Question: How to track usage of data sent and received through my app?
I just want to record bytes sent and received when my app is running. If I can get separate info for Wifi and Cellular network then it would be great but its not a priority.
I know how to find total usage of device - <URL>
Also, I know I can use Instruments to collect network activity data but I want to record this data in my app so need a programmatic way to do this.
I tried to search this but all I find is device's network usage and not a particular app's usage.
The following is the screenshot of Whatsapp's Settings -> Usage page, which would give a better idea of what I am trying to do:

I am using 'AFNetworking' for HTTP request and response as follows:
'''
NSData* requestData = [NSJSONSerialization dataWithJSONObject:info options: NSJSONWritingPrettyPrinted error:&error];
if(error != nil) {
NSLog(@"Error: converting JSON: %@, %@", error, error.userInfo);
}
[request setHTTPMethod:@"POST"];
[request setValue:@"application/x-www-form-urlencoded; charset=UTF-8" forHTTPHeaderField:@"Content-Type"];
[request setValue:[NSString stringWithFormat:@"%d", [requestData length]] forHTTPHeaderField:@"Content-Length"];
[request setHTTPBody: requestData];
/*
################### ----------------- ###################
WILL [requestData length] BE THE NUMBER OF BYTES SEND ???
################### ----------------- ###################
*/
NSLog(@"data bytes: %d", [requestData length]);
NSMutableURLRequest *request = [NSMutableURLRequest requestWithURL .....];
AFJSONRequestOperation *operation = [AFJSONRequestOperation JSONRequestOperationWithRequest: request
success: ^(NSURLRequest *request, NSHTTPURLResponse *response, id JSON) {
} failure: ^(NSURLRequest *request, NSHTTPURLResponse *response, NSError *error, id JSON) {
}];
[operation start];
'''
I have updated my question.
Can somebody please answer: Is '[requestData length]' the number of bytes SEND for one request?
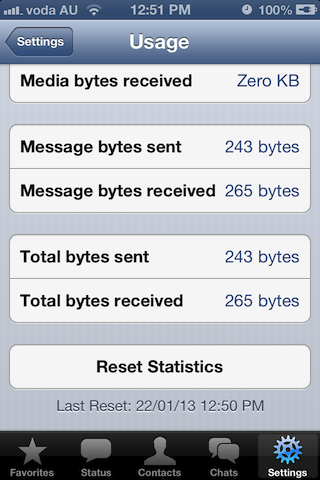
Answer: There are several Methods depending on which class you are using to Download with 'AFNetworking'
'AFHTTPRequestOperation' for example has the following method:
'''
setDownloadProgressBlock:^(NSInteger bytesRead, NSInteger totalBytesRead, NSInteger totalBytesExpectedToRead)
'''
For the other way around, there is a method like this:
'''
setUploadProgressBlock:^(NSInteger bytesWritten,long long totalBytesWritten,long long totalBytesExpectedToWrite)
'''
With this to methods you should try to keep track of all your uploaded and downloaded data.
'AFJSONRequestOperation' is a subclass of 'AFHTTPRequestOperation', so those method should work in either class.
And please be aware that only sending a "json request" to a webserver doesn't mean that you are not downloading. For sure you have to get the content - the json - which would be your data downloaded.
Further you qre questioning if '[requestData length]'is telling you the proper size sent to the server. That's not the exact size, because within your requestData you do not have the additional Headers for the HTTP request, therefore your size will be a little bit smaller than the original bytes sent.
Every time one of the methods above is executed you should add the result of bytes read and add it to the bytes you read before this method was executed. For sure you have to save the current bytesRead permanently in coredata for example or any other persistence store.